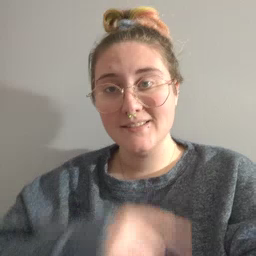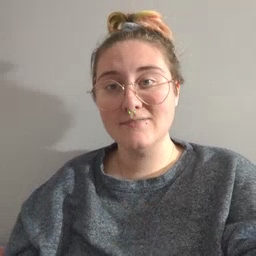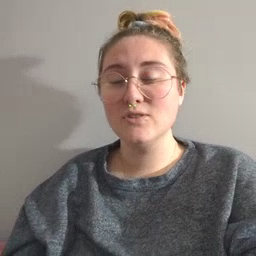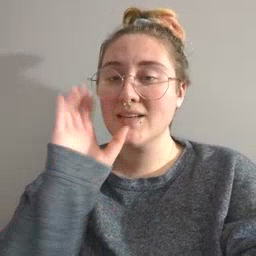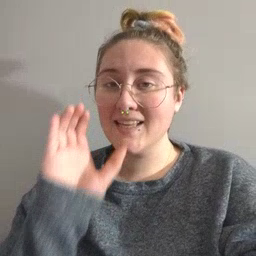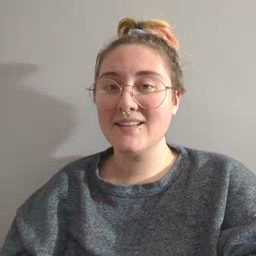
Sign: drink